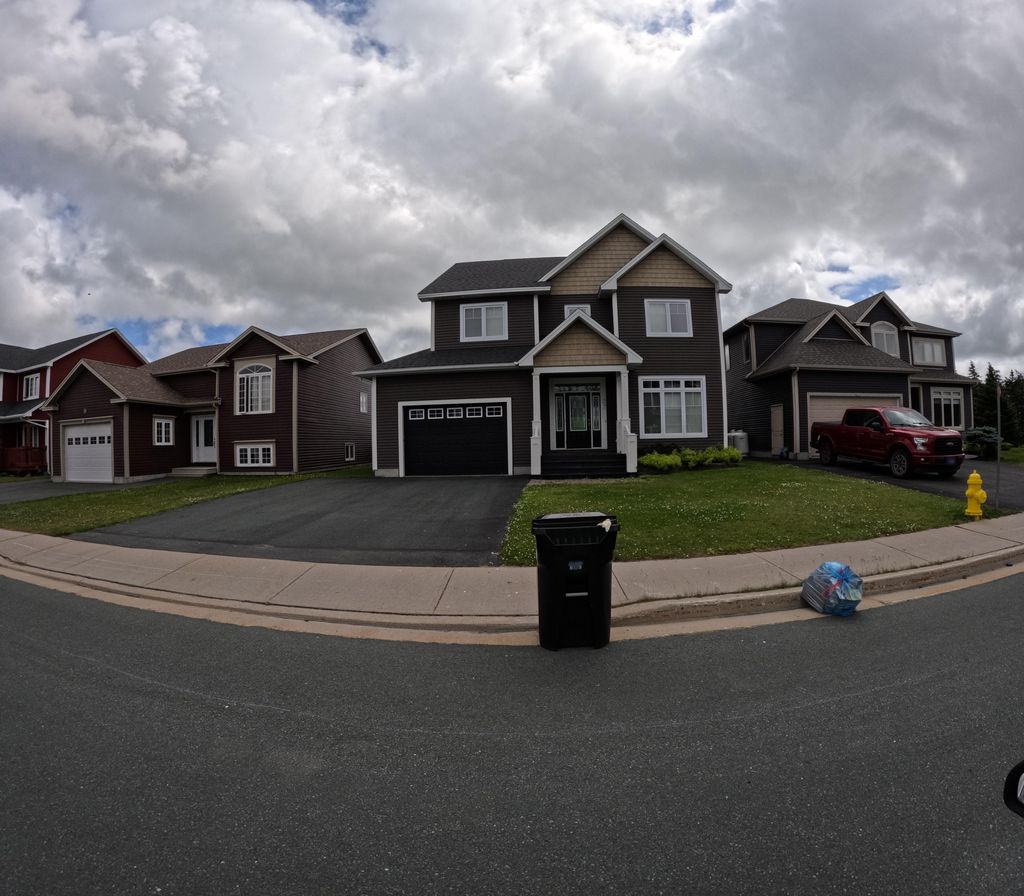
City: st_johns